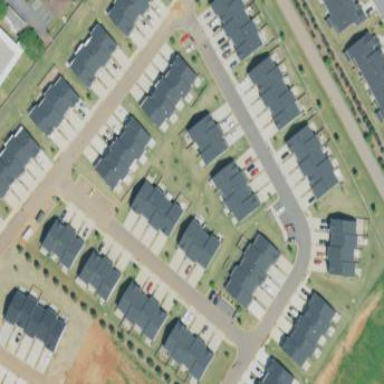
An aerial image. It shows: Residential area within neighborhood.